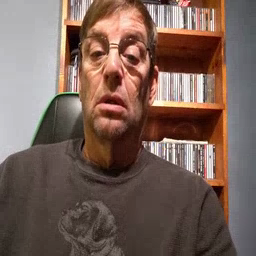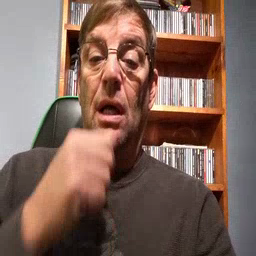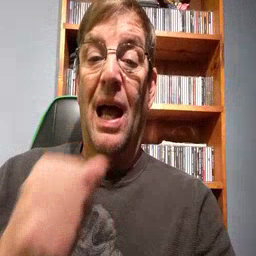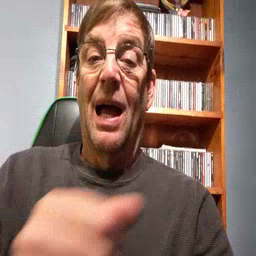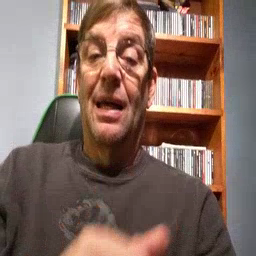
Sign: hide